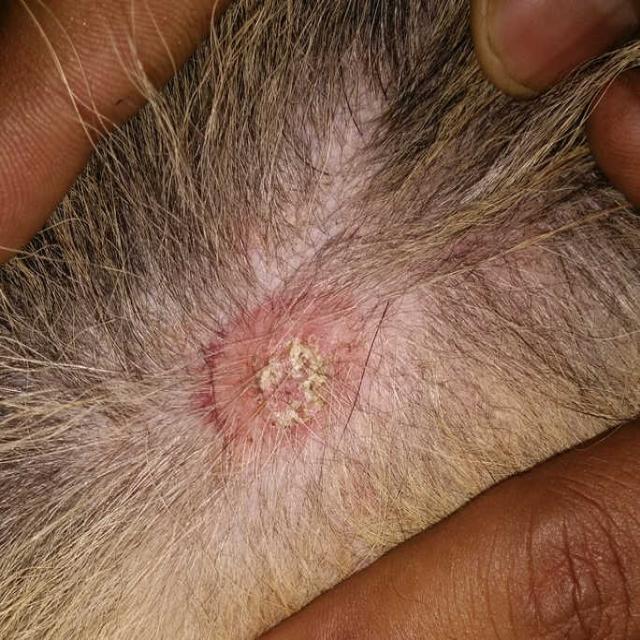
Canine fungal skin infection — characterized by alopecia, scaling, crusting, and circular lesions. Common agents include Malassezia and Candida species.